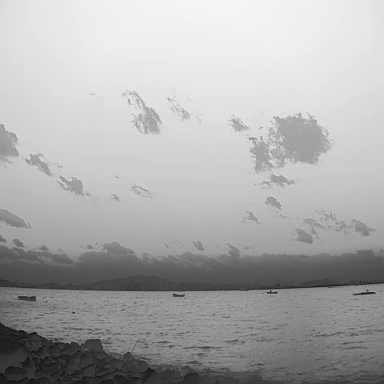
There are three bulk_carriers in the infrared image.